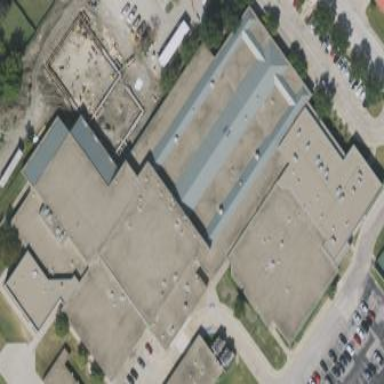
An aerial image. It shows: School building.